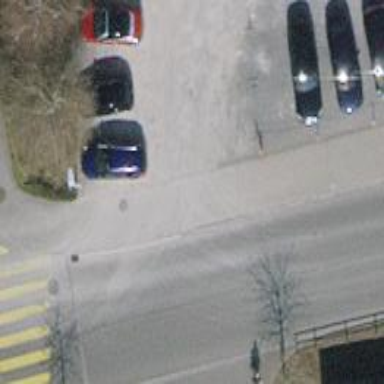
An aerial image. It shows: Compacted parking aisle as service road.